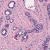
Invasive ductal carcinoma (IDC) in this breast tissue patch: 0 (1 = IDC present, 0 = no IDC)